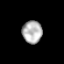
Tissue: prostate
Cell type: Epithelial cells
Senescence score: 0.327
Nuclear area (px): 442
Mean DAPI intensity: 177.192